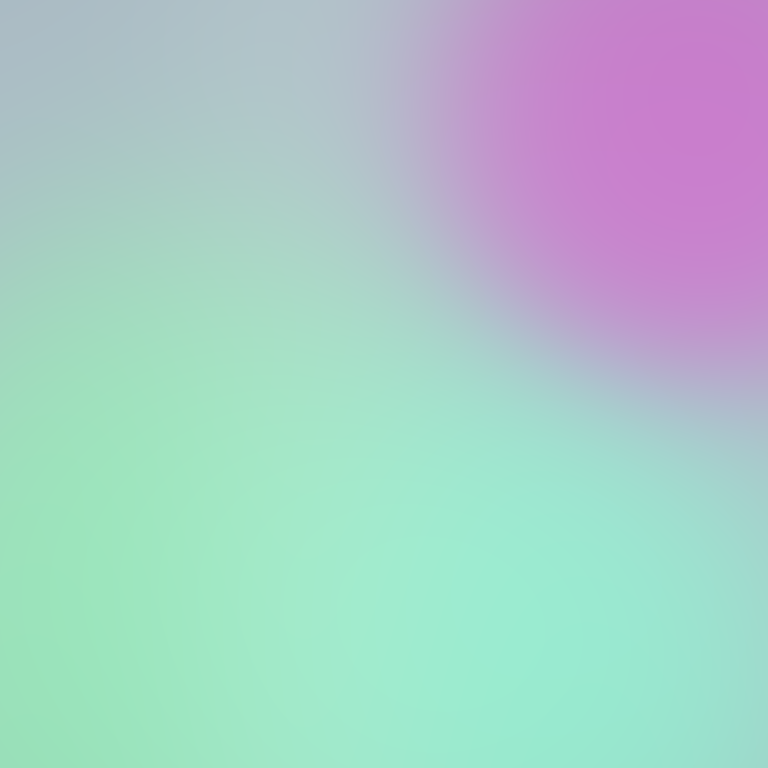
Abstract light effect, smooth gradient from soft mint to gentle magenta, serene atmosphere, diffuse glow, no room, no furniture, no objects.